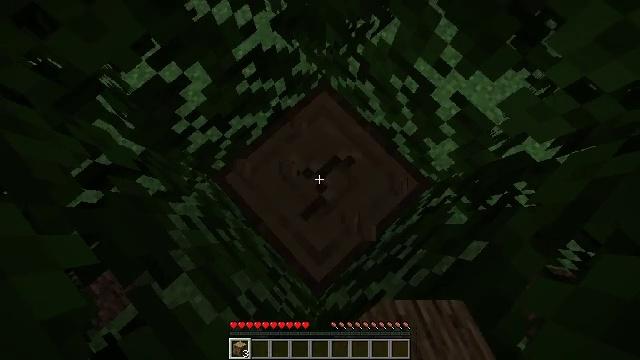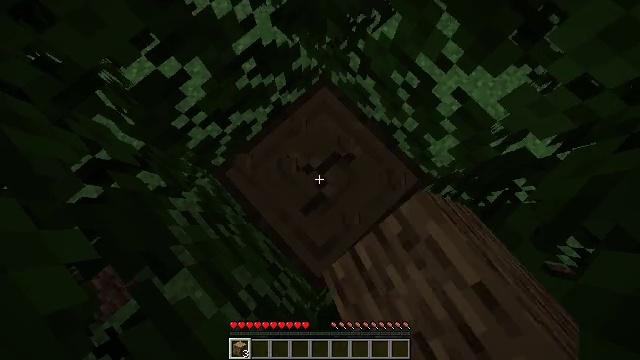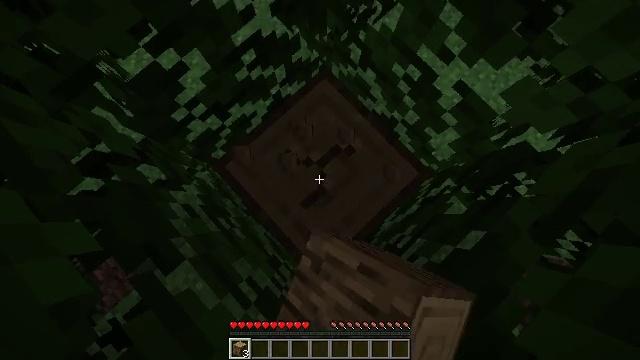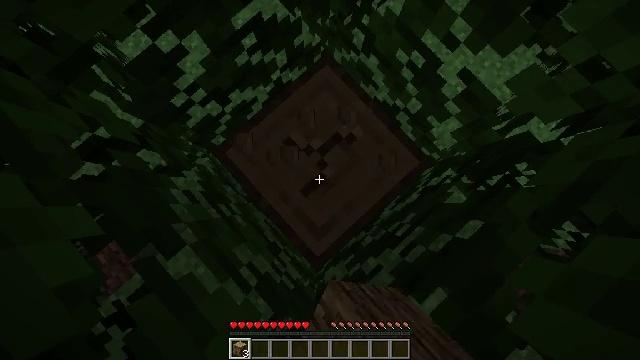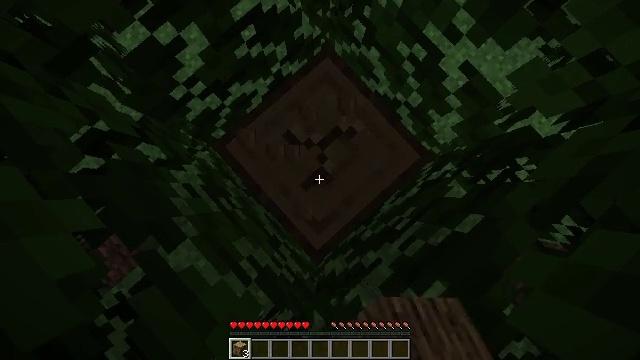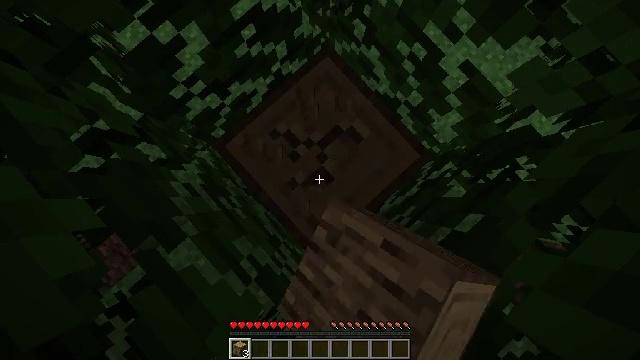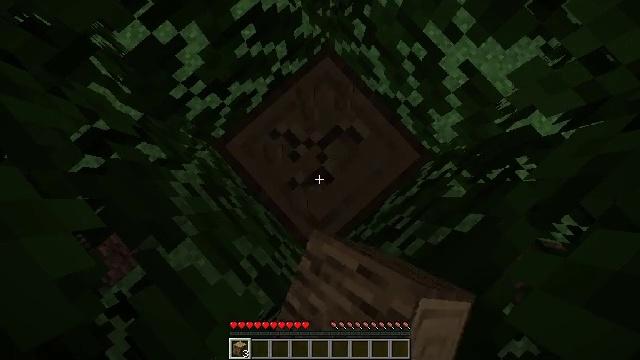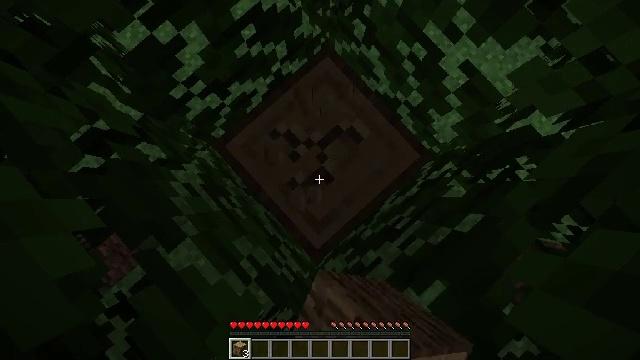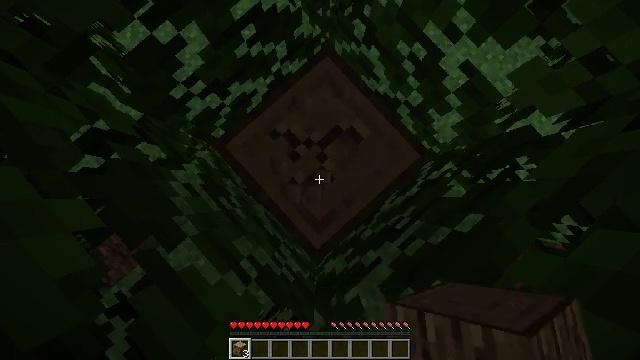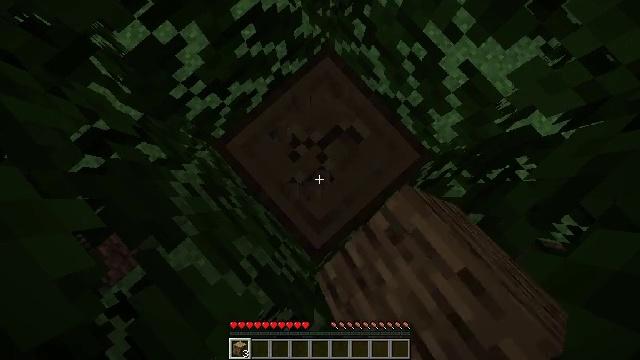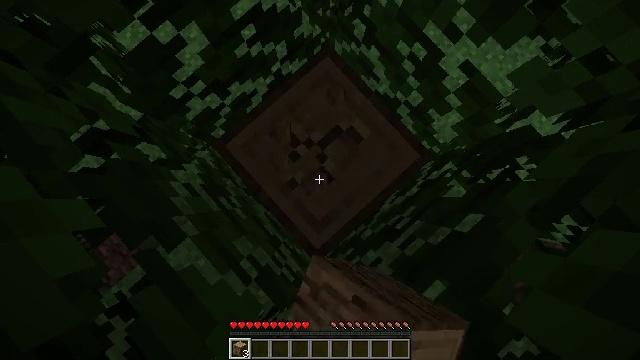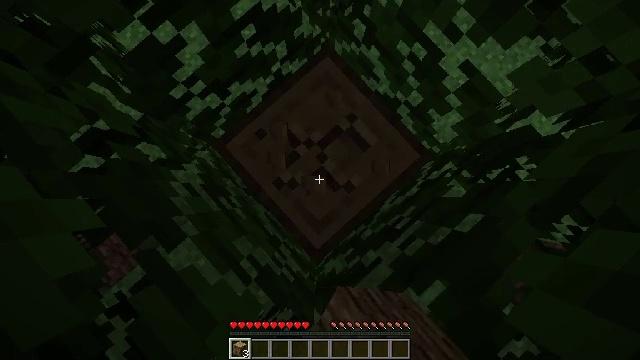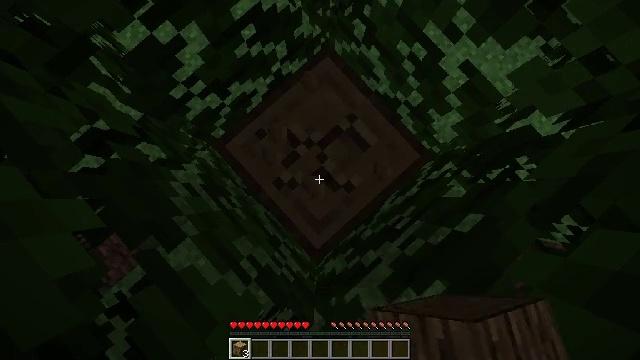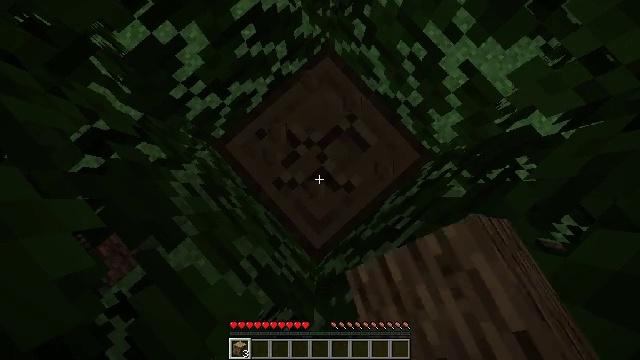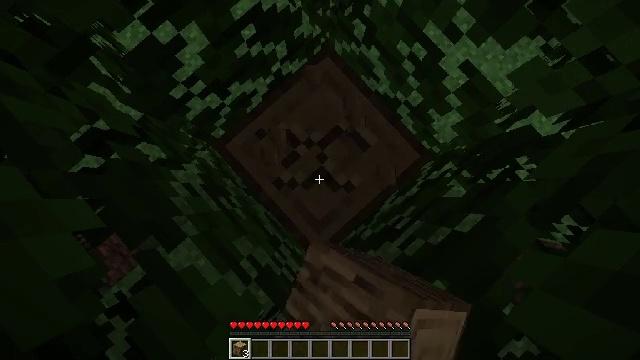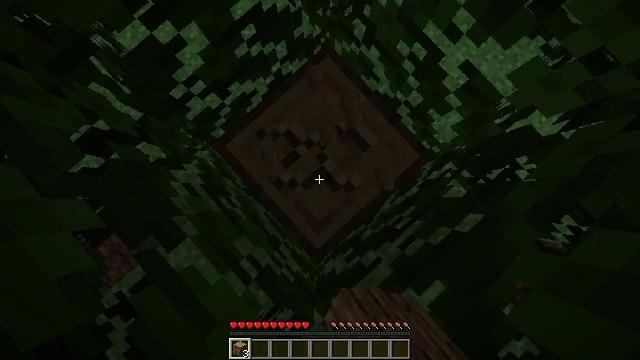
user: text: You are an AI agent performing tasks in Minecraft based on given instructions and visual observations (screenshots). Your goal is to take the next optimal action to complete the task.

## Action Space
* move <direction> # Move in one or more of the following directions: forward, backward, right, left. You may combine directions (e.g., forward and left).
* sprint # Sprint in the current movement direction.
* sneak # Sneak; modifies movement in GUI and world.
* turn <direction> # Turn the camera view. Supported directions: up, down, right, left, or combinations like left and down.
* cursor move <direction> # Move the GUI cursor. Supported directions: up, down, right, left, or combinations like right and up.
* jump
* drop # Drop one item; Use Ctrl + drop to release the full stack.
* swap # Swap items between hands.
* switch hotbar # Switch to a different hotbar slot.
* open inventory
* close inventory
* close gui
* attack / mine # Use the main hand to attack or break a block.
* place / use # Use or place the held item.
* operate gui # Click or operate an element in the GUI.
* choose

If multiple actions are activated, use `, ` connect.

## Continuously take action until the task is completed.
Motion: motion action
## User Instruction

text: Chop down the oak log.
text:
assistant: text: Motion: attack / mine
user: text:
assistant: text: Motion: turn down, attack / mine
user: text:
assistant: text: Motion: turn down, attack / mine
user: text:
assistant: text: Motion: turn down, attack / mine
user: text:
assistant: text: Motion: attack / mine
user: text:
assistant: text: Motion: attack / mine
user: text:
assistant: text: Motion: attack / mine
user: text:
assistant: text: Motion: attack / mine
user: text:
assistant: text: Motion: attack / mine
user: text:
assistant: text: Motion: attack / mine
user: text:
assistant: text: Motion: attack / mine
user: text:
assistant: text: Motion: attack / mine
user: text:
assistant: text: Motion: attack / mine
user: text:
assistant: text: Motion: attack / mine
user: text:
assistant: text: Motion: attack / mine
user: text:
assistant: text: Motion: attack / mine
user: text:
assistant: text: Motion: attack / mine
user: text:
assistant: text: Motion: attack / mine
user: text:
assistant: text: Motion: turn left, attack / mine
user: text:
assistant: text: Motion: attack / mine
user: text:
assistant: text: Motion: attack / mine
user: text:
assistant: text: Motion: attack / mine
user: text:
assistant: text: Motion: attack / mine
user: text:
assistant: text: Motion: attack / mine
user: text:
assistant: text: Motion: attack / mine
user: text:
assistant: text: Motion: attack / mine
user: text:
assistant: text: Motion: attack / mine
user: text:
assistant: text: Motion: attack / mine
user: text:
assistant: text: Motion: attack / mine
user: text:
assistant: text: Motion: attack / mine